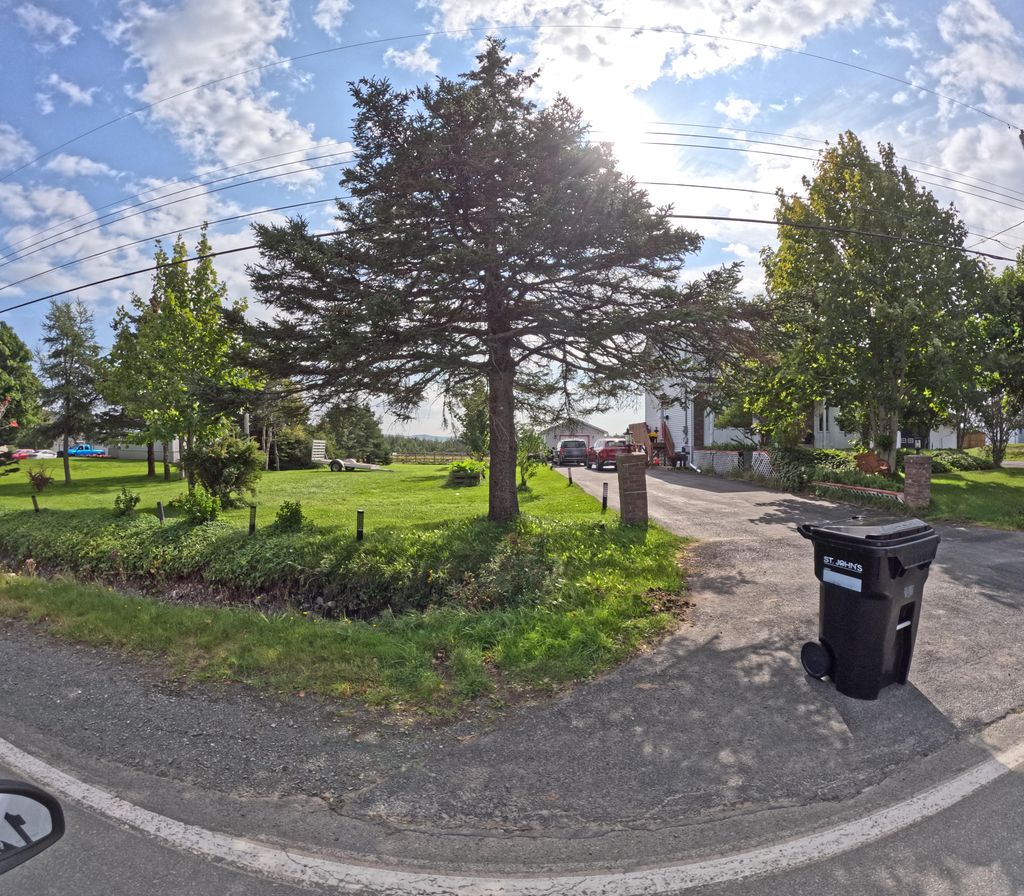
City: st_johns